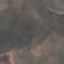
Land use / land cover: HerbaceousVegetation